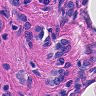
Metastatic tissue present: yes